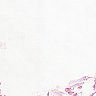
Metastatic tissue present: no